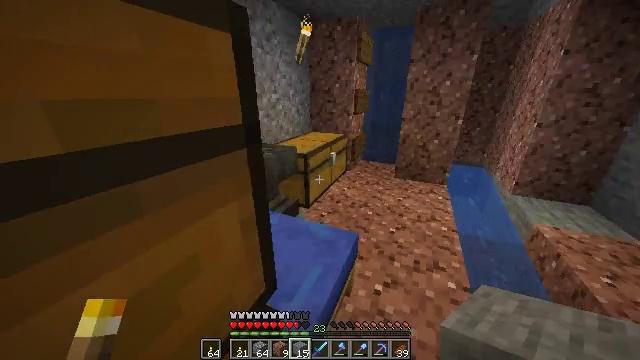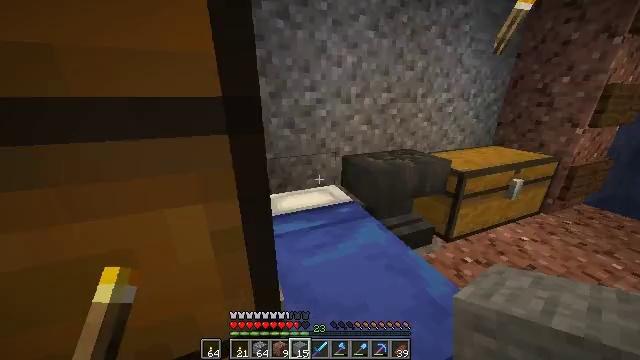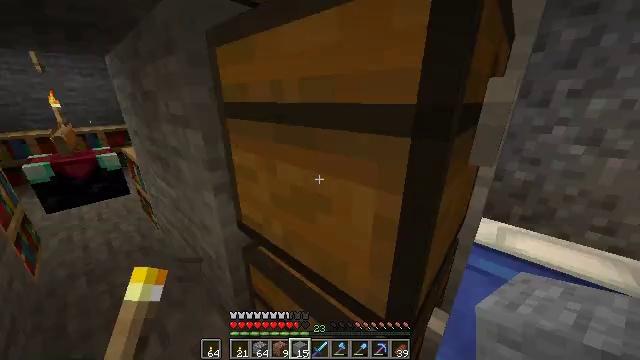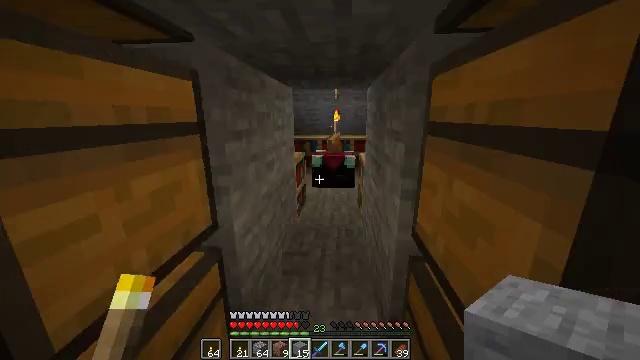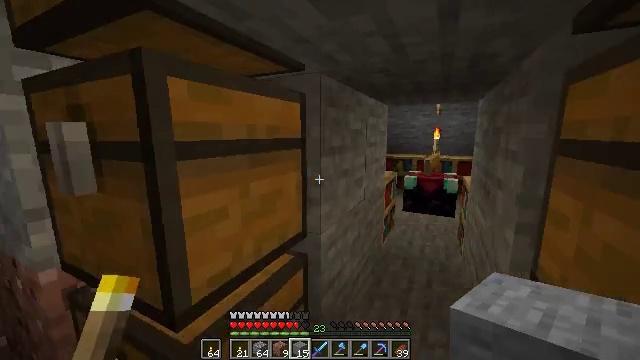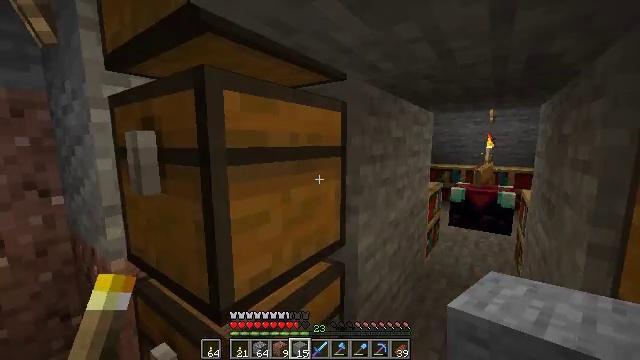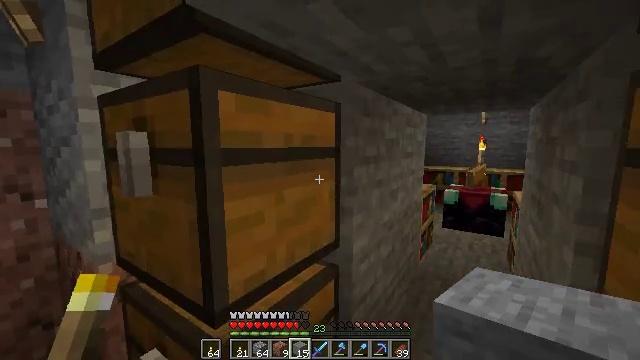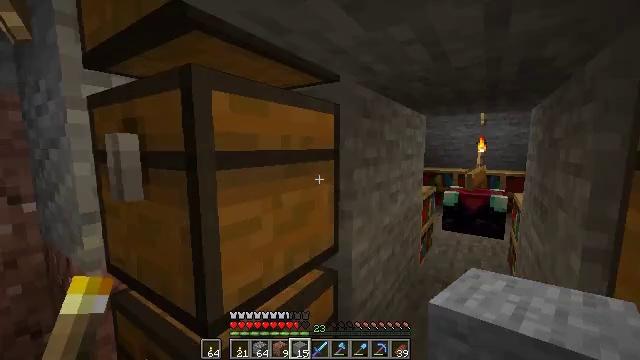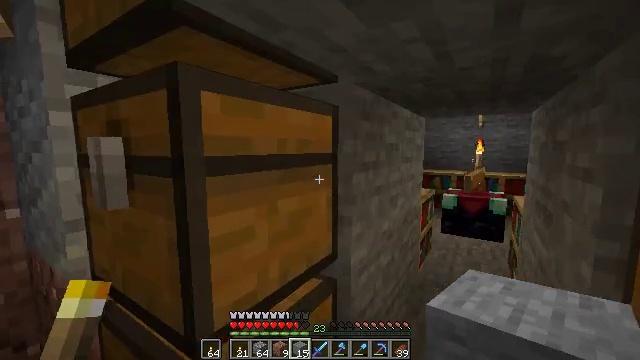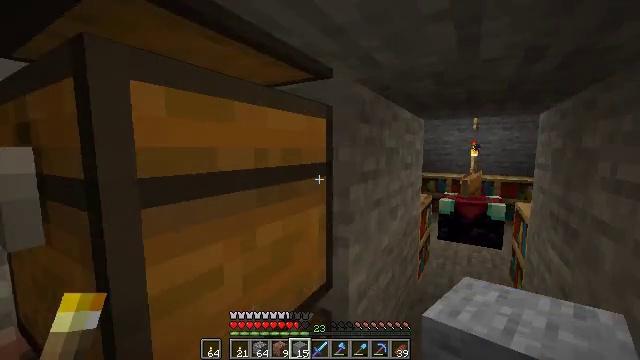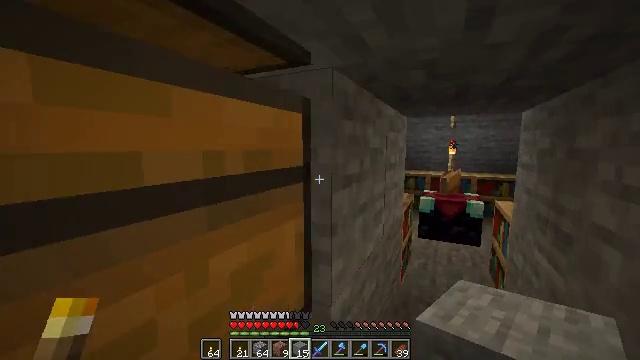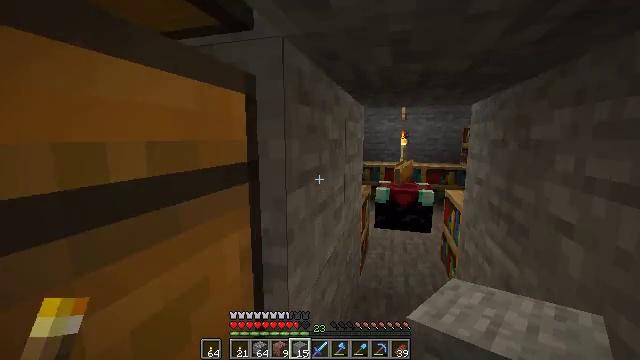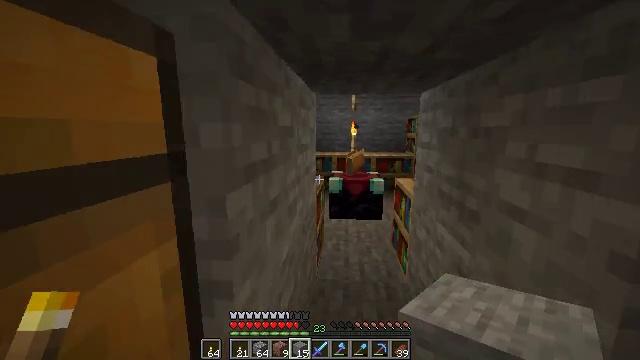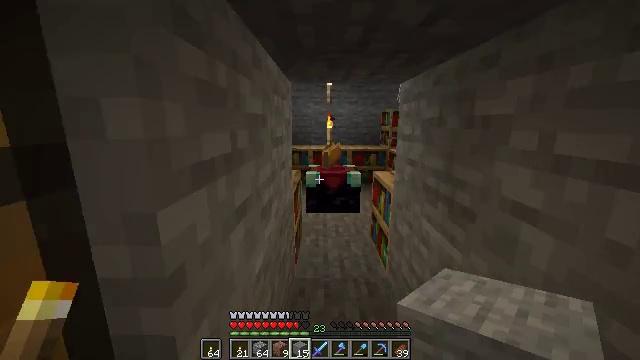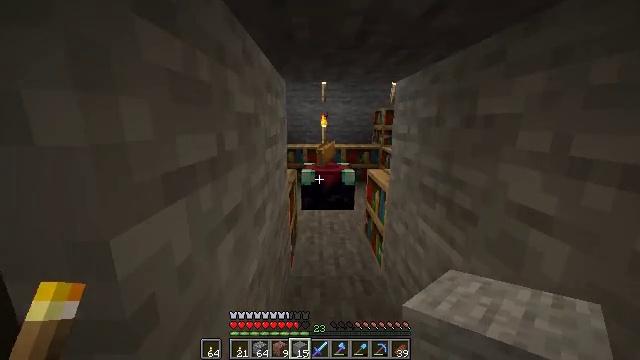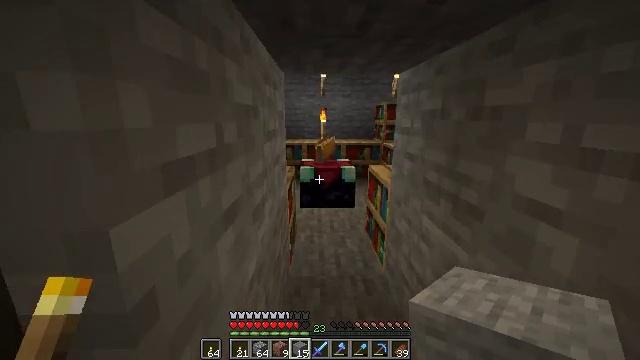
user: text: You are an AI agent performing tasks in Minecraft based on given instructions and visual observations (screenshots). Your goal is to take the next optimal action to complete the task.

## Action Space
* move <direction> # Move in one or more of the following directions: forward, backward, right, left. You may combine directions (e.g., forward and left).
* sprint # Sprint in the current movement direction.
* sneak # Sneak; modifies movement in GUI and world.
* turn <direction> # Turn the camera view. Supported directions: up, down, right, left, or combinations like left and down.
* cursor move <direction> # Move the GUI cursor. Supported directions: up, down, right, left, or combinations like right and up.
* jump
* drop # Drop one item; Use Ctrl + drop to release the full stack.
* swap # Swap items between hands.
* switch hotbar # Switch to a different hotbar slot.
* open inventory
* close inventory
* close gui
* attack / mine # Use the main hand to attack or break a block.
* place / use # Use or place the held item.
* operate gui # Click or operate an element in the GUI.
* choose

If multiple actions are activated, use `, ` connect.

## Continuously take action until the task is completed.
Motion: motion action
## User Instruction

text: Gather the jungle slab for reuse.
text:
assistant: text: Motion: move forward and move right, turn left and up
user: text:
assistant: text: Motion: move right, turn left
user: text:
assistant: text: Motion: move right, turn left and up
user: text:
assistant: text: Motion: turn left and up
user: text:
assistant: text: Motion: turn left and up
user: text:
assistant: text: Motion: turn right
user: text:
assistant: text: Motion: move forward
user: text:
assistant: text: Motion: move forward
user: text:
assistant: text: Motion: move forward, turn right
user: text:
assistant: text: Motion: move forward, turn right
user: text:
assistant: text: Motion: move forward, turn right and down
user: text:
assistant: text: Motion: move forward, sprint, turn right and down
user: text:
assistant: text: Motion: move forward, sprint, turn right and down
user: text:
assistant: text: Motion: move forward, sprint, turn right
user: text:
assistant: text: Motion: move forward, sprint
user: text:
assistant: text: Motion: move forward, turn down
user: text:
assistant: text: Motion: move forward and move right, turn left and down
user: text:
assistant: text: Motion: move forward and move right, turn left and down
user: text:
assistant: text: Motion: move forward and move right, turn left and down
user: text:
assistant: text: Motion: move forward and move right, turn left
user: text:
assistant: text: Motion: move forward
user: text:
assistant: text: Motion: move forward
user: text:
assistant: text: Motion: move forward
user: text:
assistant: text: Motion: move forward, turn right and down
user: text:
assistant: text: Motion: move forward, turn right
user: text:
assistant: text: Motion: move forward and move right
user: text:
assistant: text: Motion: move forward and move right, turn left
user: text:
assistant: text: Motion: move forward, turn left
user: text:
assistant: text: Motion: move forward
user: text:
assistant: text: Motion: move forward, turn right